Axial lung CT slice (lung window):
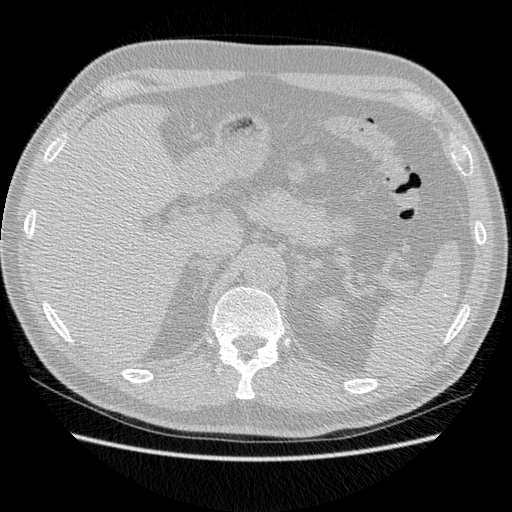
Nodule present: no